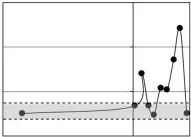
Concussion case 2: persisted symptoms. X axis is days before and after concussion, with day 0 being the day of concussion. : [IL8]SNAP25+/[CD81]SNAP25+ ratio.
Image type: chart (chart)